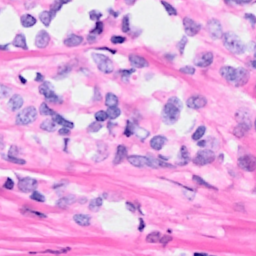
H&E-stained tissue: Breast